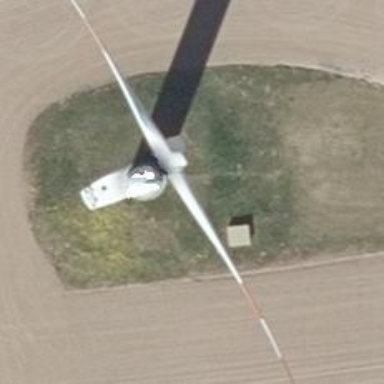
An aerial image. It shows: Wind generator powered by wind. The generator type is horizontal axis and it uses wind turbines.